Interaction volume radius: 5 \u00c5
Interaction volume height: 20 \u00c5
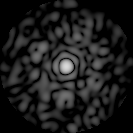
Disorder parameter: 0.8354